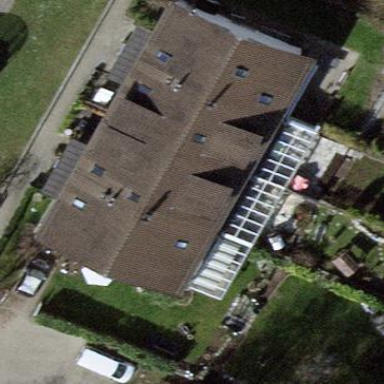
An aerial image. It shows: Terrace building.